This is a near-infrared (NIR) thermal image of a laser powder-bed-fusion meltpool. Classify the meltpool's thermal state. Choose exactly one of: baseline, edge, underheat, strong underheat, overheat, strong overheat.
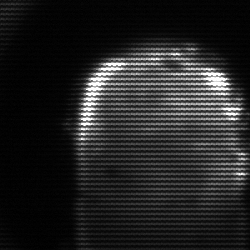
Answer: baseline